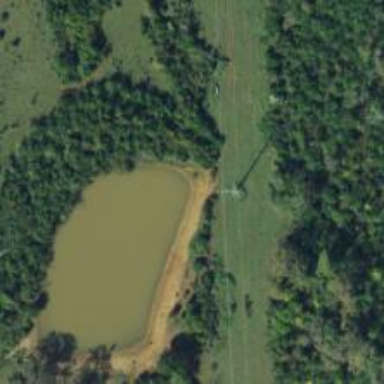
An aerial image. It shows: Power pole.